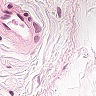
Metastatic tissue present: no